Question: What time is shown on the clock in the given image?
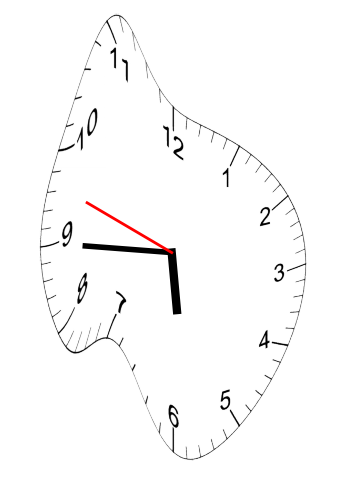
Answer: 05:44:48